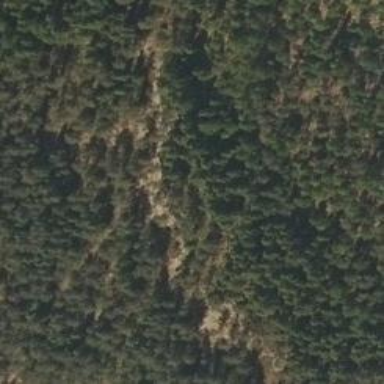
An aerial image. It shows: Cliff in nature.